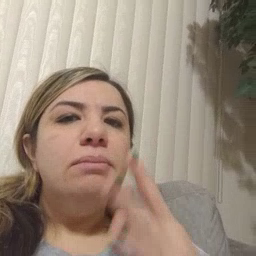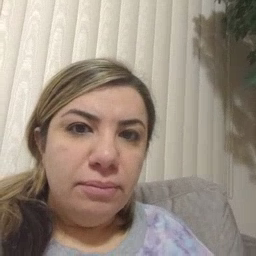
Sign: snack